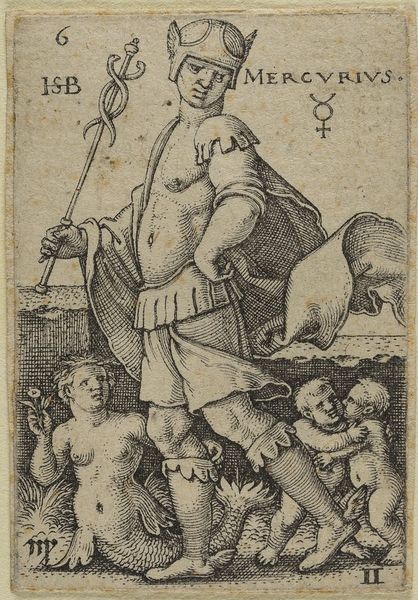
Titel: Merkur aus der Folge der sieben Planeten
Künstler: Hans Sebald Beham
Standort: Hamburg
Institution: Museum für Kunst und Gewerbe Hamburg
Schlagwörter: himmel, umhang, blume, brust, grau, symbol, blüte, signatur, mantel, blatt, renaissance, papier, stab, grafik, graphik, fotografie, photographie, druck, druckgraphik, jungfrau, druckgrafik, stich, nixe, helm, ritter, merkur, kupferstich, personifikationen, zwillinge, astrologie, astronomie, äskulap, attribute, planeten, caduceus, reproduktionen, druckerzeugnisse, mercur, mercurius, götter, meeresnymphen, ornamentstich, flügelhelm, flügelschuhe, #zeichne